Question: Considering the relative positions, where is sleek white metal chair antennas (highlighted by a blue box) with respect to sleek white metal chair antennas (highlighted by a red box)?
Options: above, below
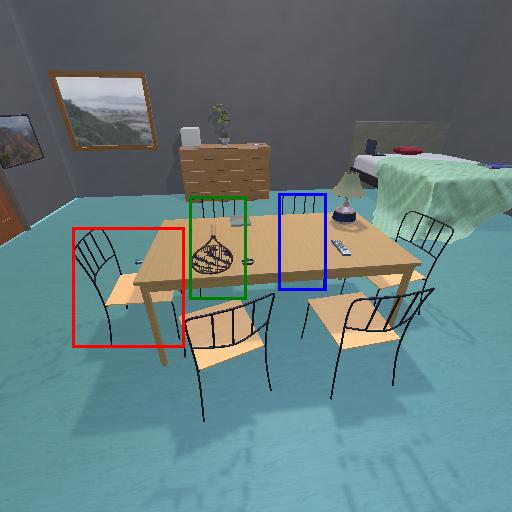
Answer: above